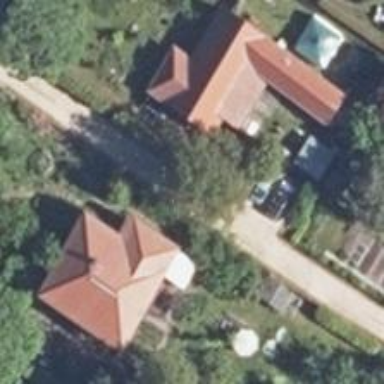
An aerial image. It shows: House used as place of worship.